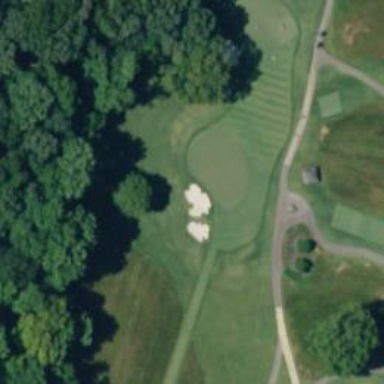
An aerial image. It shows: View of golf hole.